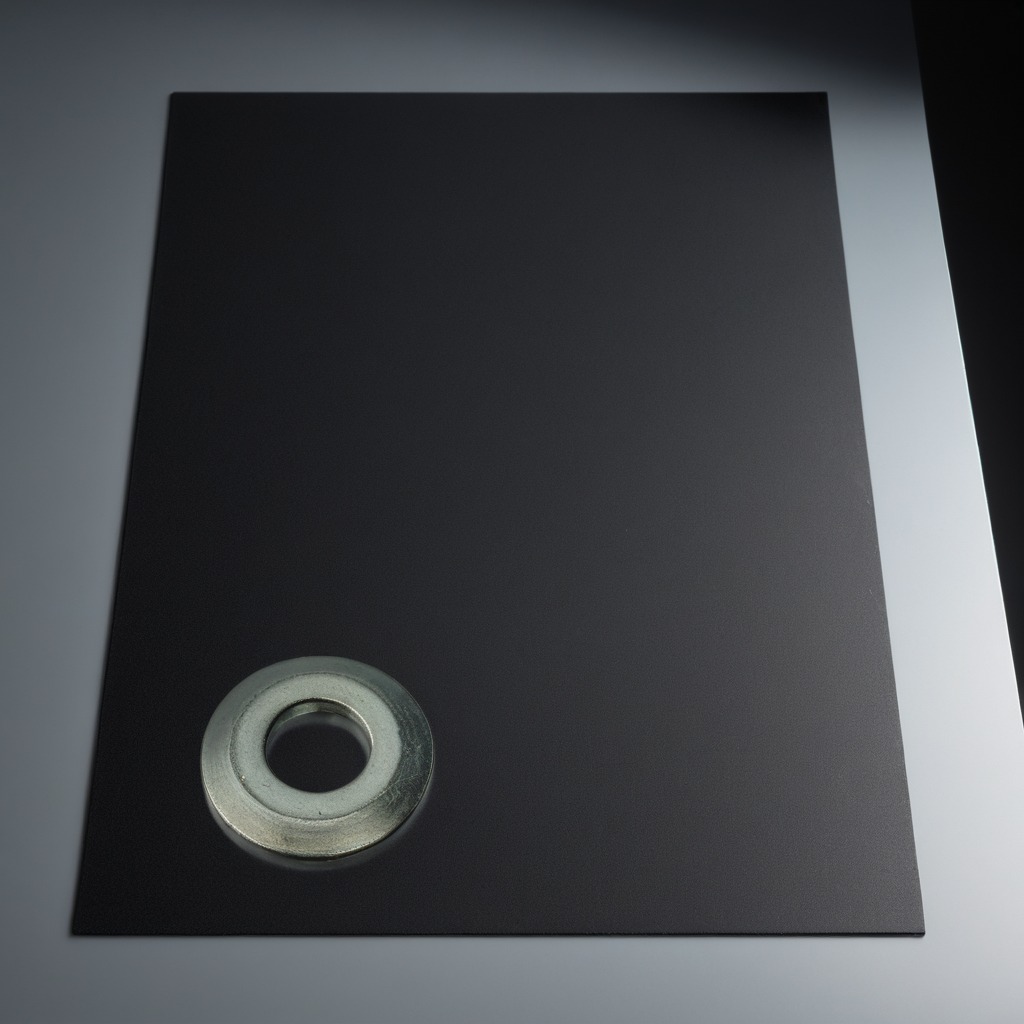
A flat metal washer lies on the clean granite tabletop.